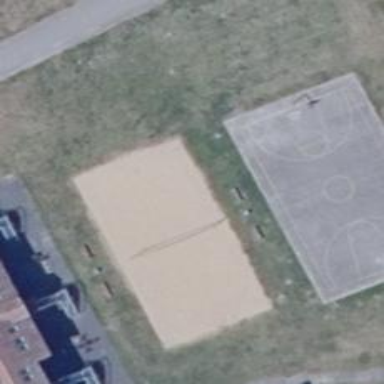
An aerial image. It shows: Sandy pitch for beach volleyball.